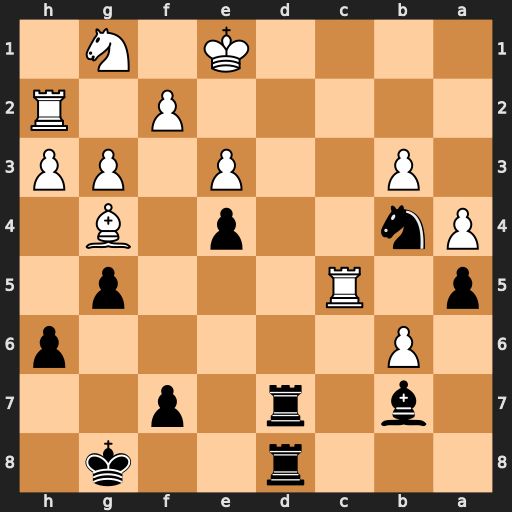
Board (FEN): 3r2k1/1b1r1p2/1P5p/p1R3p1/Pn2p1B1/1P2P1PP/5P1R/4K1N1
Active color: b
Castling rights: -
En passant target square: -
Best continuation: Nd3+ Kf1 Nxc5